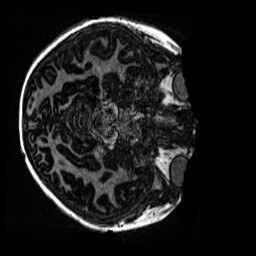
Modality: MP2RAGE
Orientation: axial
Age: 9
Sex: female
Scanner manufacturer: siemens
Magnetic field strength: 3 T
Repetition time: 4 s
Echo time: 0.00299 s